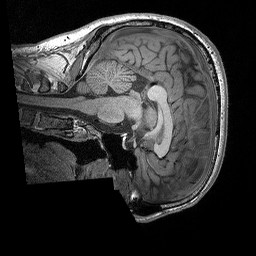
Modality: T1w
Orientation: sagittal
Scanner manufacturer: siemens
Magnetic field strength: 3 T
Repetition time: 2.3 s
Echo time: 0.00298 s